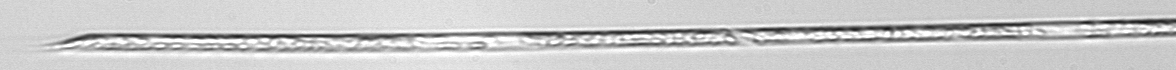
Label: Rhizosolenia